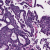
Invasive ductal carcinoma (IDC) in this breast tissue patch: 1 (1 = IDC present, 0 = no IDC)